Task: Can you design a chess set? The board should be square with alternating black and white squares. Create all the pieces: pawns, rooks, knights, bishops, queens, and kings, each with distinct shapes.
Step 4218:
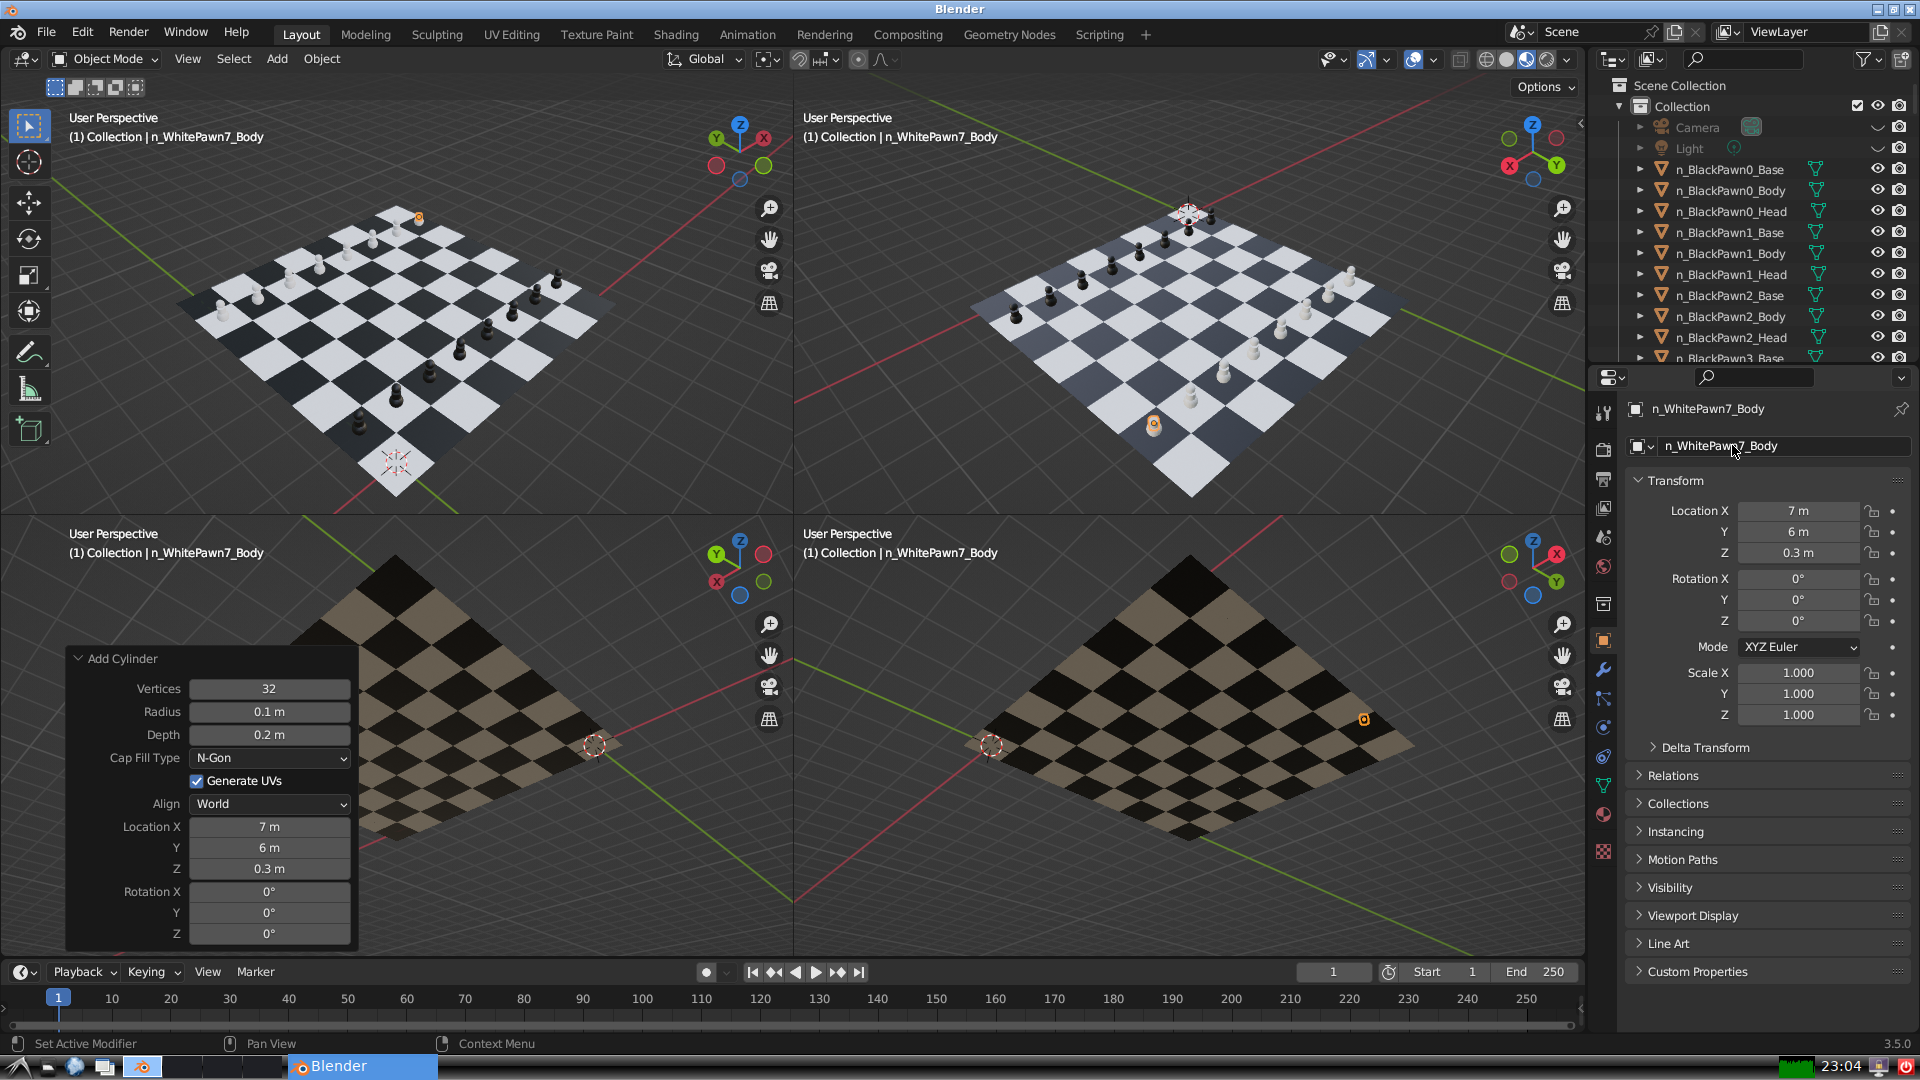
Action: {"mouse_move": [1603, 815]}